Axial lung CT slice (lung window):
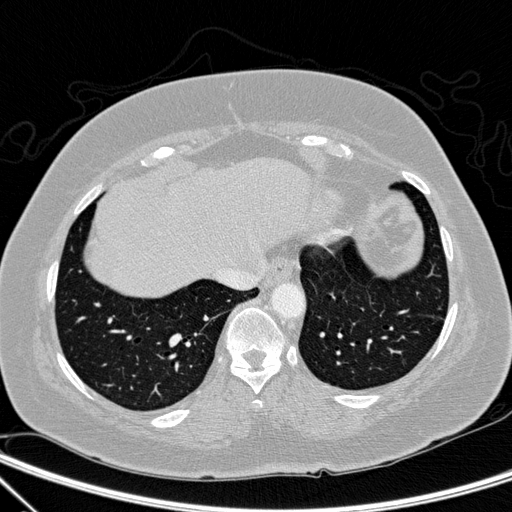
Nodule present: no